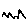
Label: zigzag